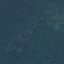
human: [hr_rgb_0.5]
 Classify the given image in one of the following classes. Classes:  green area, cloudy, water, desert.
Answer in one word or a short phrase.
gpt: green area